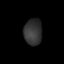
Tissue: skin
Cell type: Epithelial cells
Senescence score: 0.2267
Nuclear area (px): 462
Mean DAPI intensity: 51.6